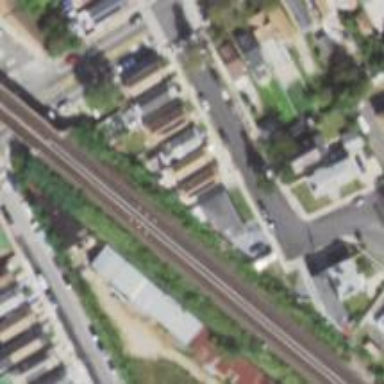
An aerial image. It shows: Electrified railway with rail tracks.